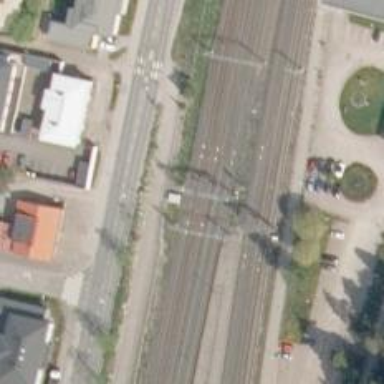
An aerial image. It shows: Railway track with continuous electrified contact lines.